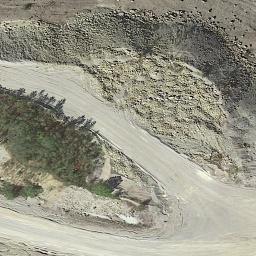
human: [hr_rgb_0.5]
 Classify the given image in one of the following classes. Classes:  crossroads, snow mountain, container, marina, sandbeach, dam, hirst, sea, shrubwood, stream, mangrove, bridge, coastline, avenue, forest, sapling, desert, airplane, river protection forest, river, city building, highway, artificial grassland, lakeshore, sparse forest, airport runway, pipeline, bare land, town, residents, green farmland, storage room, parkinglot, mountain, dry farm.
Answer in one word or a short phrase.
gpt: bare land